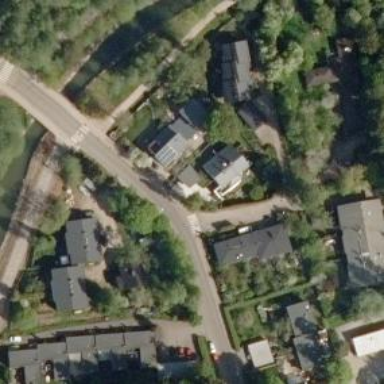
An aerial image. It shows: Road with "give way" sign.